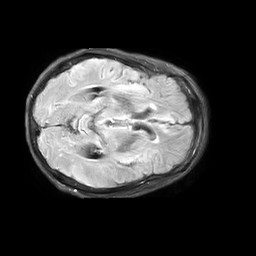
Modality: FLAIR
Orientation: axial
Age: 67
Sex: female
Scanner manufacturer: philips
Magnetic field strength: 3 T
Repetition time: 11 s
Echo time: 0.12 s